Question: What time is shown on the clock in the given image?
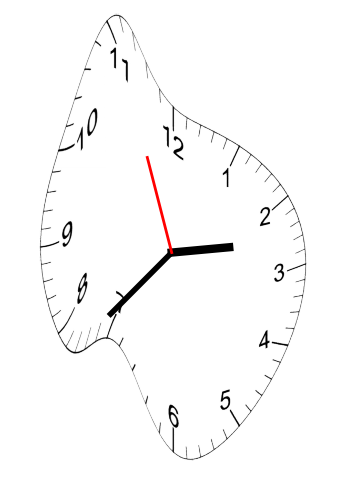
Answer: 02:36:56